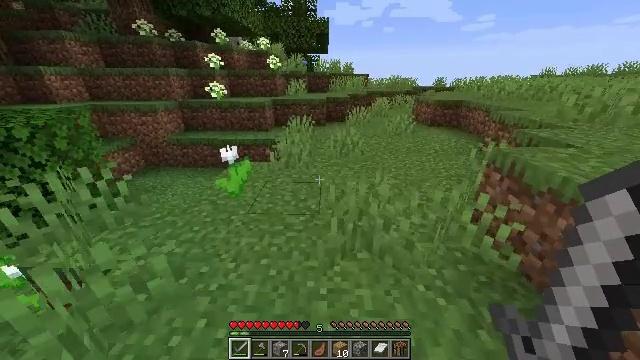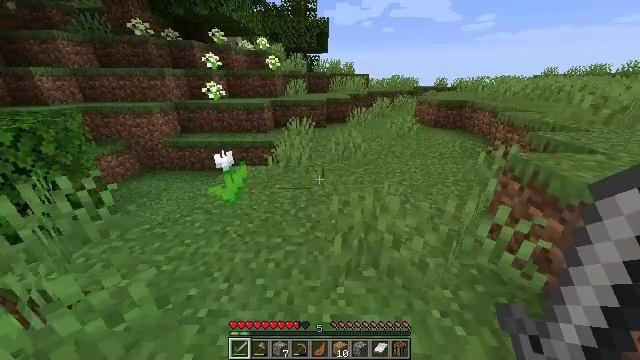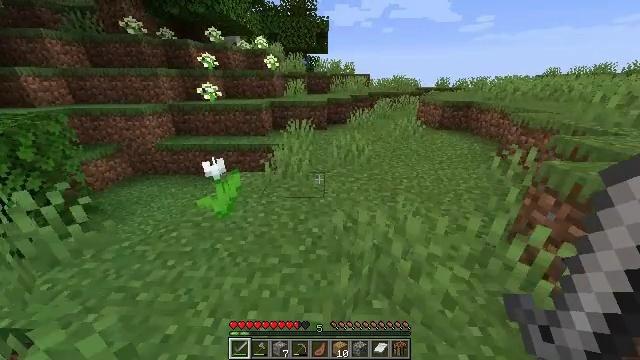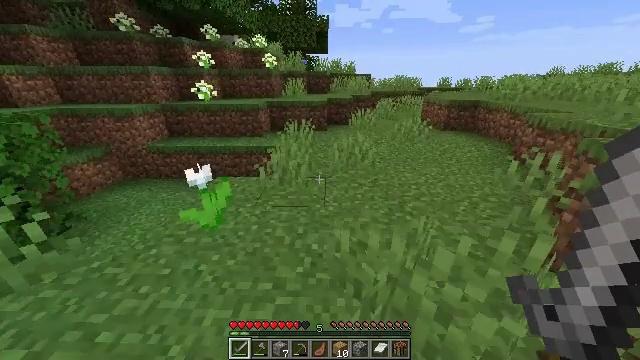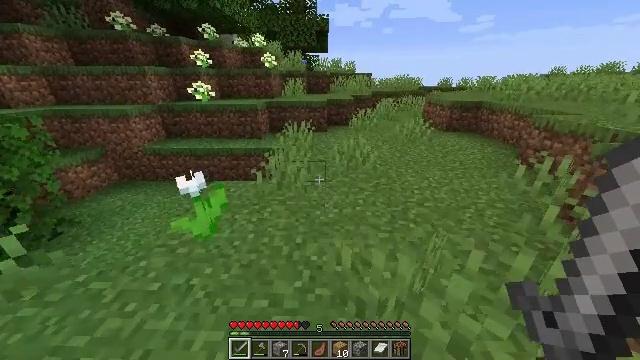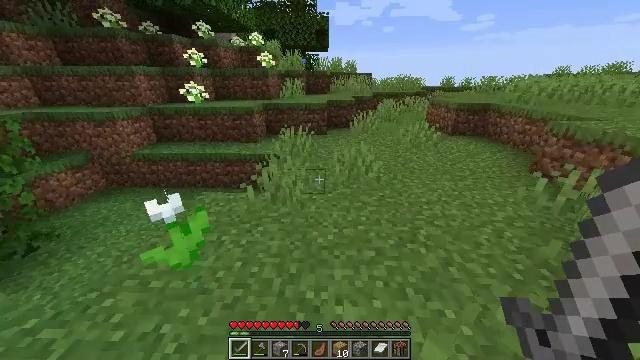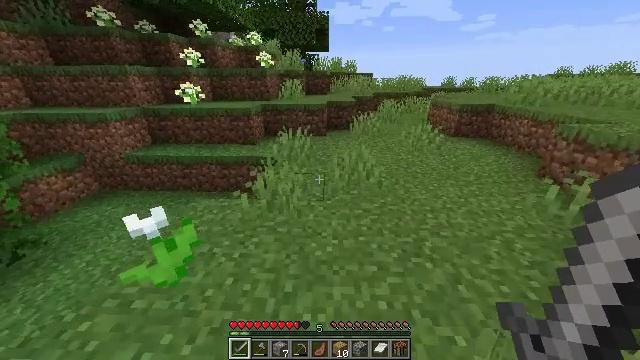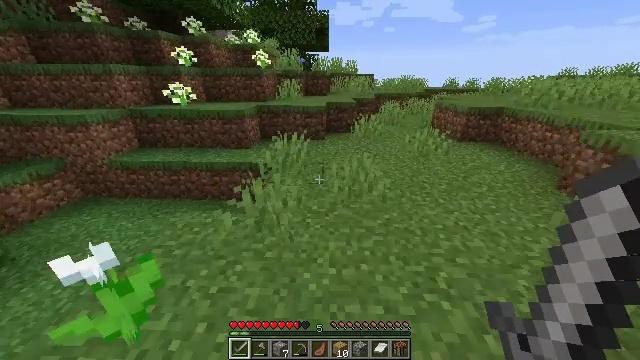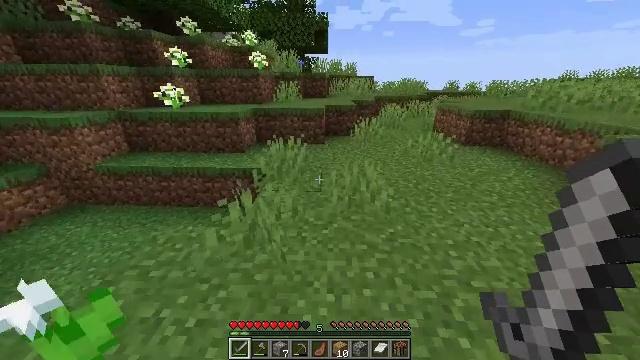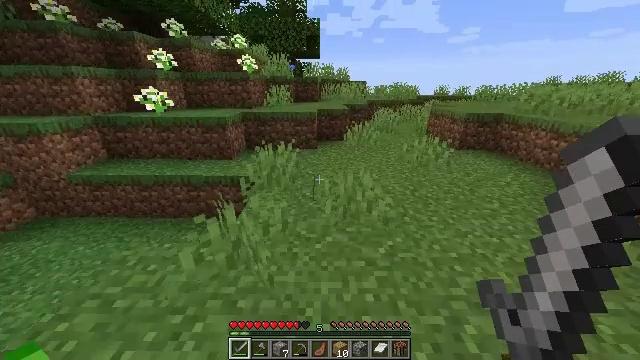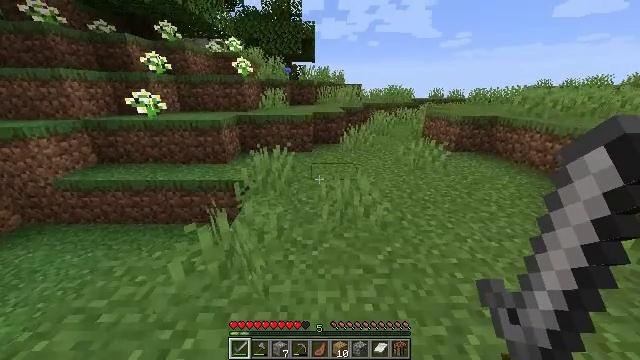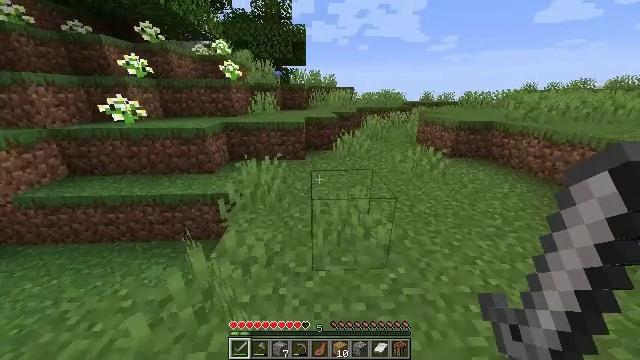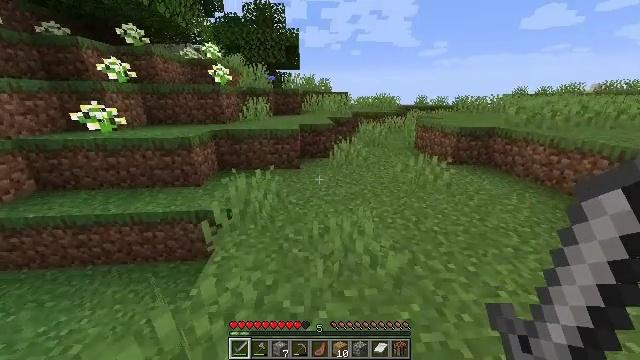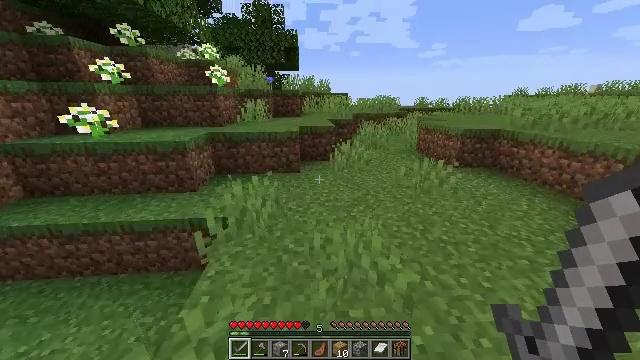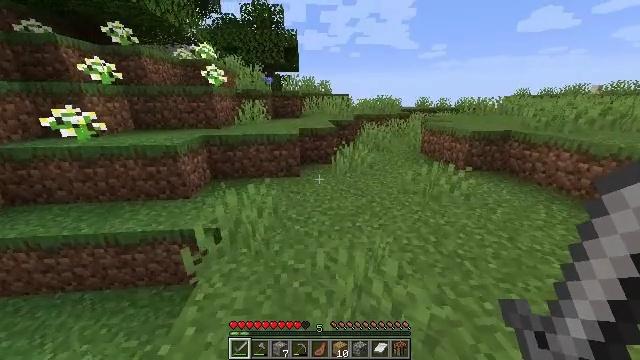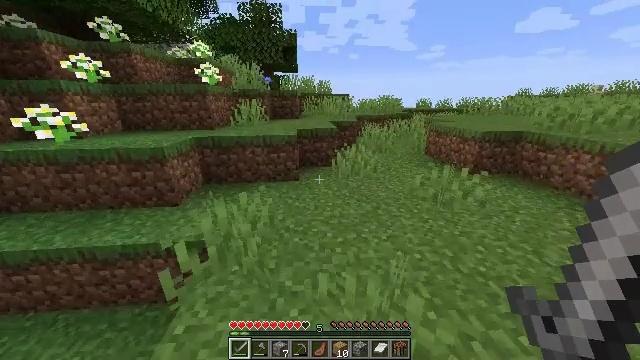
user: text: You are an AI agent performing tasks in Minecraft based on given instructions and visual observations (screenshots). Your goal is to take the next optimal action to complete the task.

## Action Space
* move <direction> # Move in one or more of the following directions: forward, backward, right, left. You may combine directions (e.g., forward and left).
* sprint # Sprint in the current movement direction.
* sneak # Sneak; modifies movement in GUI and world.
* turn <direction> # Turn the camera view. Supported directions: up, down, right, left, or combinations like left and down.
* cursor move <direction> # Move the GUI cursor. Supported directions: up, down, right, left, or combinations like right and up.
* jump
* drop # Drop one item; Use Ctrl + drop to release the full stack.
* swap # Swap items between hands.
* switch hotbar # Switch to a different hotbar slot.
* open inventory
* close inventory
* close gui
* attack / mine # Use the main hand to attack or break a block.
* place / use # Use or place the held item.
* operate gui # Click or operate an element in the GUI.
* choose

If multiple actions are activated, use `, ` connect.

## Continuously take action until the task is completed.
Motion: motion action
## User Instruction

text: Harvest the rose bush for its flowers.
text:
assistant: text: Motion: move forward, sprint
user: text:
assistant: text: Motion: move forward, sprint
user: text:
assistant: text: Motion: move forward, sprint
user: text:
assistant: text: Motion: move forward, sprint
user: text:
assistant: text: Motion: move forward, sprint
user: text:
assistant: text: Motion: move forward, sprint
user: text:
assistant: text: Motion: move forward, sprint
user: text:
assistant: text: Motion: move forward, sprint
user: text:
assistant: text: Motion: move forward, sprint, turn right and up
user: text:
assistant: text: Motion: move forward, sprint, turn right
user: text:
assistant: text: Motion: move forward, sprint, turn right
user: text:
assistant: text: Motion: move forward, sprint, turn right and up
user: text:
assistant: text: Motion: move forward, sprint
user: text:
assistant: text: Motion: move forward, sprint
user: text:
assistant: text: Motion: move forward, sprint
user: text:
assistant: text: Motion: move forward, sprint
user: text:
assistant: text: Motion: move forward, sprint
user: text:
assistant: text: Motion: move forward, sprint
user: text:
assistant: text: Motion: move forward, sprint
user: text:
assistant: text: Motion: move forward, sprint
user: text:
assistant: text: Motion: move forward, sprint
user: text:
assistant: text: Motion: move forward, sprint
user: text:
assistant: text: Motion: move forward, sprint
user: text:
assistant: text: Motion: move forward, sprint
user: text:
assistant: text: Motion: move forward, sprint
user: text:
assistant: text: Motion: move forward, sprint
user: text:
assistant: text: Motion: move forward, sprint
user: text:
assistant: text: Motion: move forward, sprint
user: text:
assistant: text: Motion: move forward, sprint
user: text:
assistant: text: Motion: move forward, sprint, turn left, jump